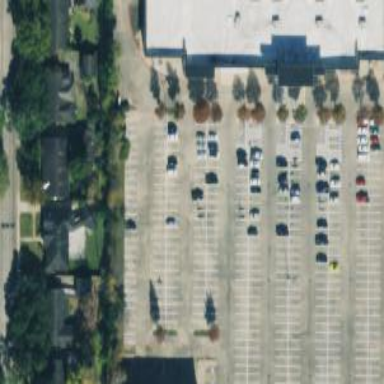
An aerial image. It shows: Parking space.